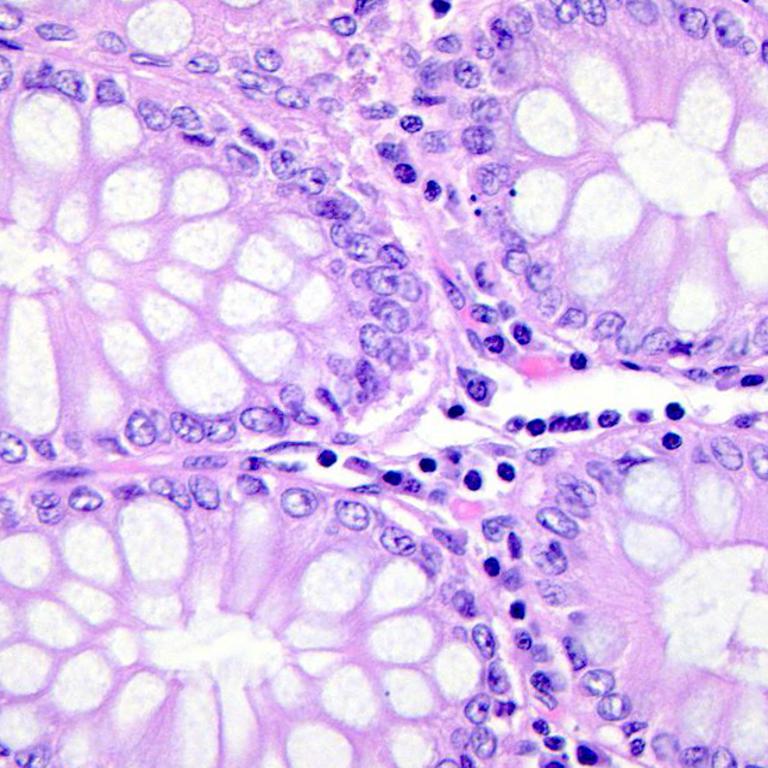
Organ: colon
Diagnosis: benign